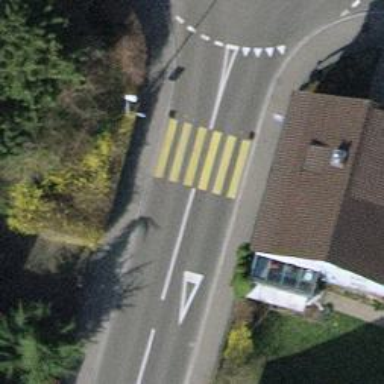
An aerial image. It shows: Marked uncontrolled road crossing.